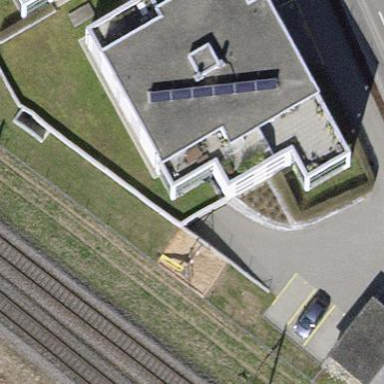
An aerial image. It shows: Apartment building with flat roof.